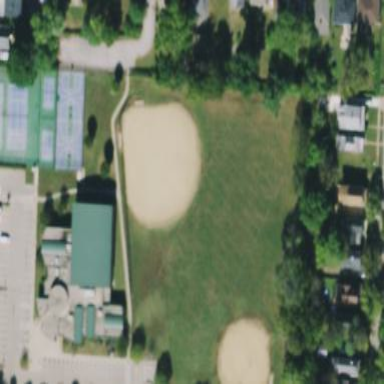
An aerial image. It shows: Baseball pitch for leisure land.